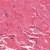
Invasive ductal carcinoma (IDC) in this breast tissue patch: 0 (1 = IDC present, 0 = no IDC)